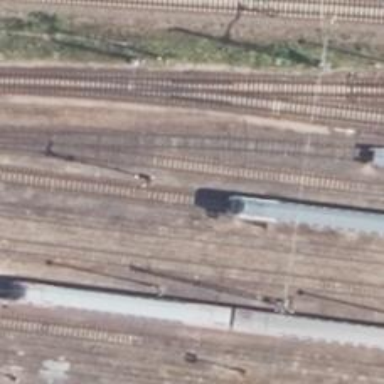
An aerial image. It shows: Railway yard used for servicing trains.